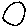
Label: circle